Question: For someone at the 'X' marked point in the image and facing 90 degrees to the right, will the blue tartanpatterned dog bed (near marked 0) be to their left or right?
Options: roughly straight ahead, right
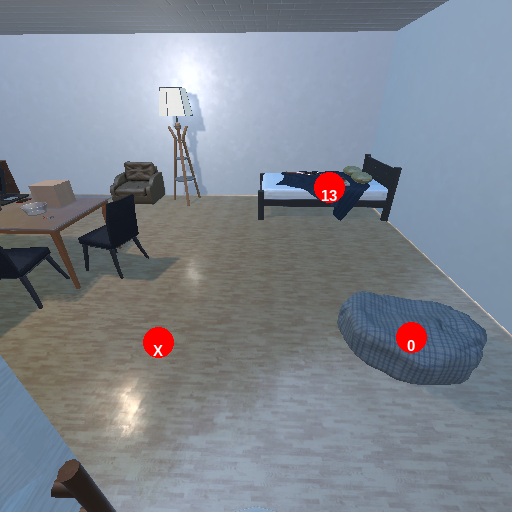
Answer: roughly straight ahead